Question: Assuming that I'm quite new to the YouTube Content ID API (and in general to YouTube Content ID), i'm looking for a method for get quickly the views and the earnings of a single asset.
Analyzing the YouTube Analytics API, I have not found anything making reference to the assets,
then I tried to base myself on the claims to obtain the data which I need. It's work, but, having to walk multiple pages, this takes many requests to the YouTube API server and it responds really slowly.
I would like, in practice, achieve a similar result:

I'm using PHP for this, but I do mostly GET requests directly basing on the documentation of YouTube Content ID API
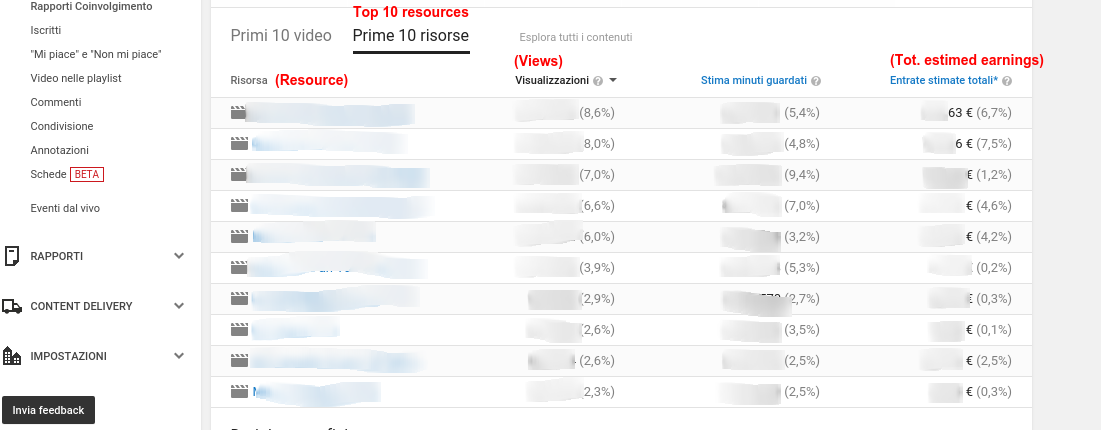
Answer: I've found the solution:
Using the Youtube Analytics API:
'ids=contentOwner==MY_CONTENT_OWNER_ID'
'start-date=my_start_date'
'end-date=my_end_date'
'metrics=estimatedMinutesWatched,averageViewDuration,averageViewPercentage, views,subscribersGained'
'dimensions=video'
'filters=claimedStatus==claimed'
'max-results=10'
'sort=-views'
I can obtain the top 10 videos claimed sorted by views.
With the video ids, I can get the views, the earnings and the asset id using the ClaimSearch reference in YouTube Content ID API I can find the rest of the informations that I need.
There is a dimension missed on the official documentation: asset.
I've updated the query of Analytics API:
'ids=contentOwner==MY_CONTENT_OWNER_ID'
'start-date=my_start_date'
'end-date=my_end_date'
'metrics=estimatedMinutesWatched,averageViewDuration,averageViewPercentage, views,subscribersGained'
'dimensions=asset'
'filters=claimedStatus==claimed'
'max-results=10'
'sort=-views'
and it show directly the assets.